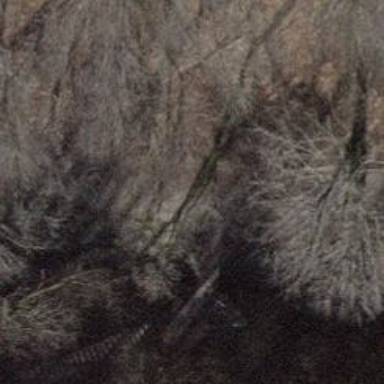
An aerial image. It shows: Path.